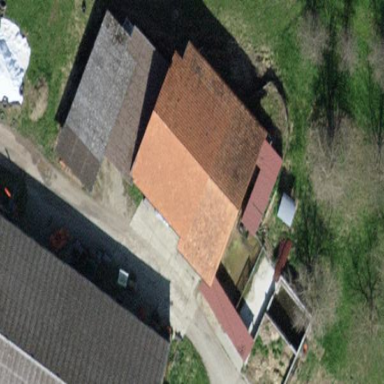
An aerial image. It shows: Farm auxiliary building.